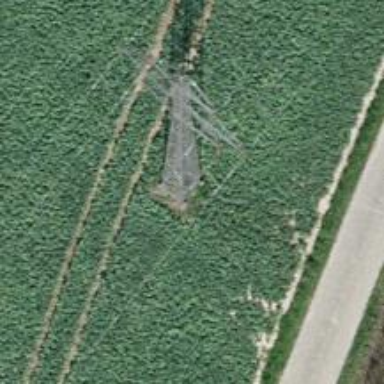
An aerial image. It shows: Power tower.